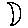
Label: moon